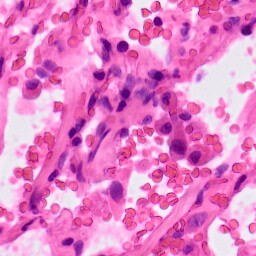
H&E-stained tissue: Lung